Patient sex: M
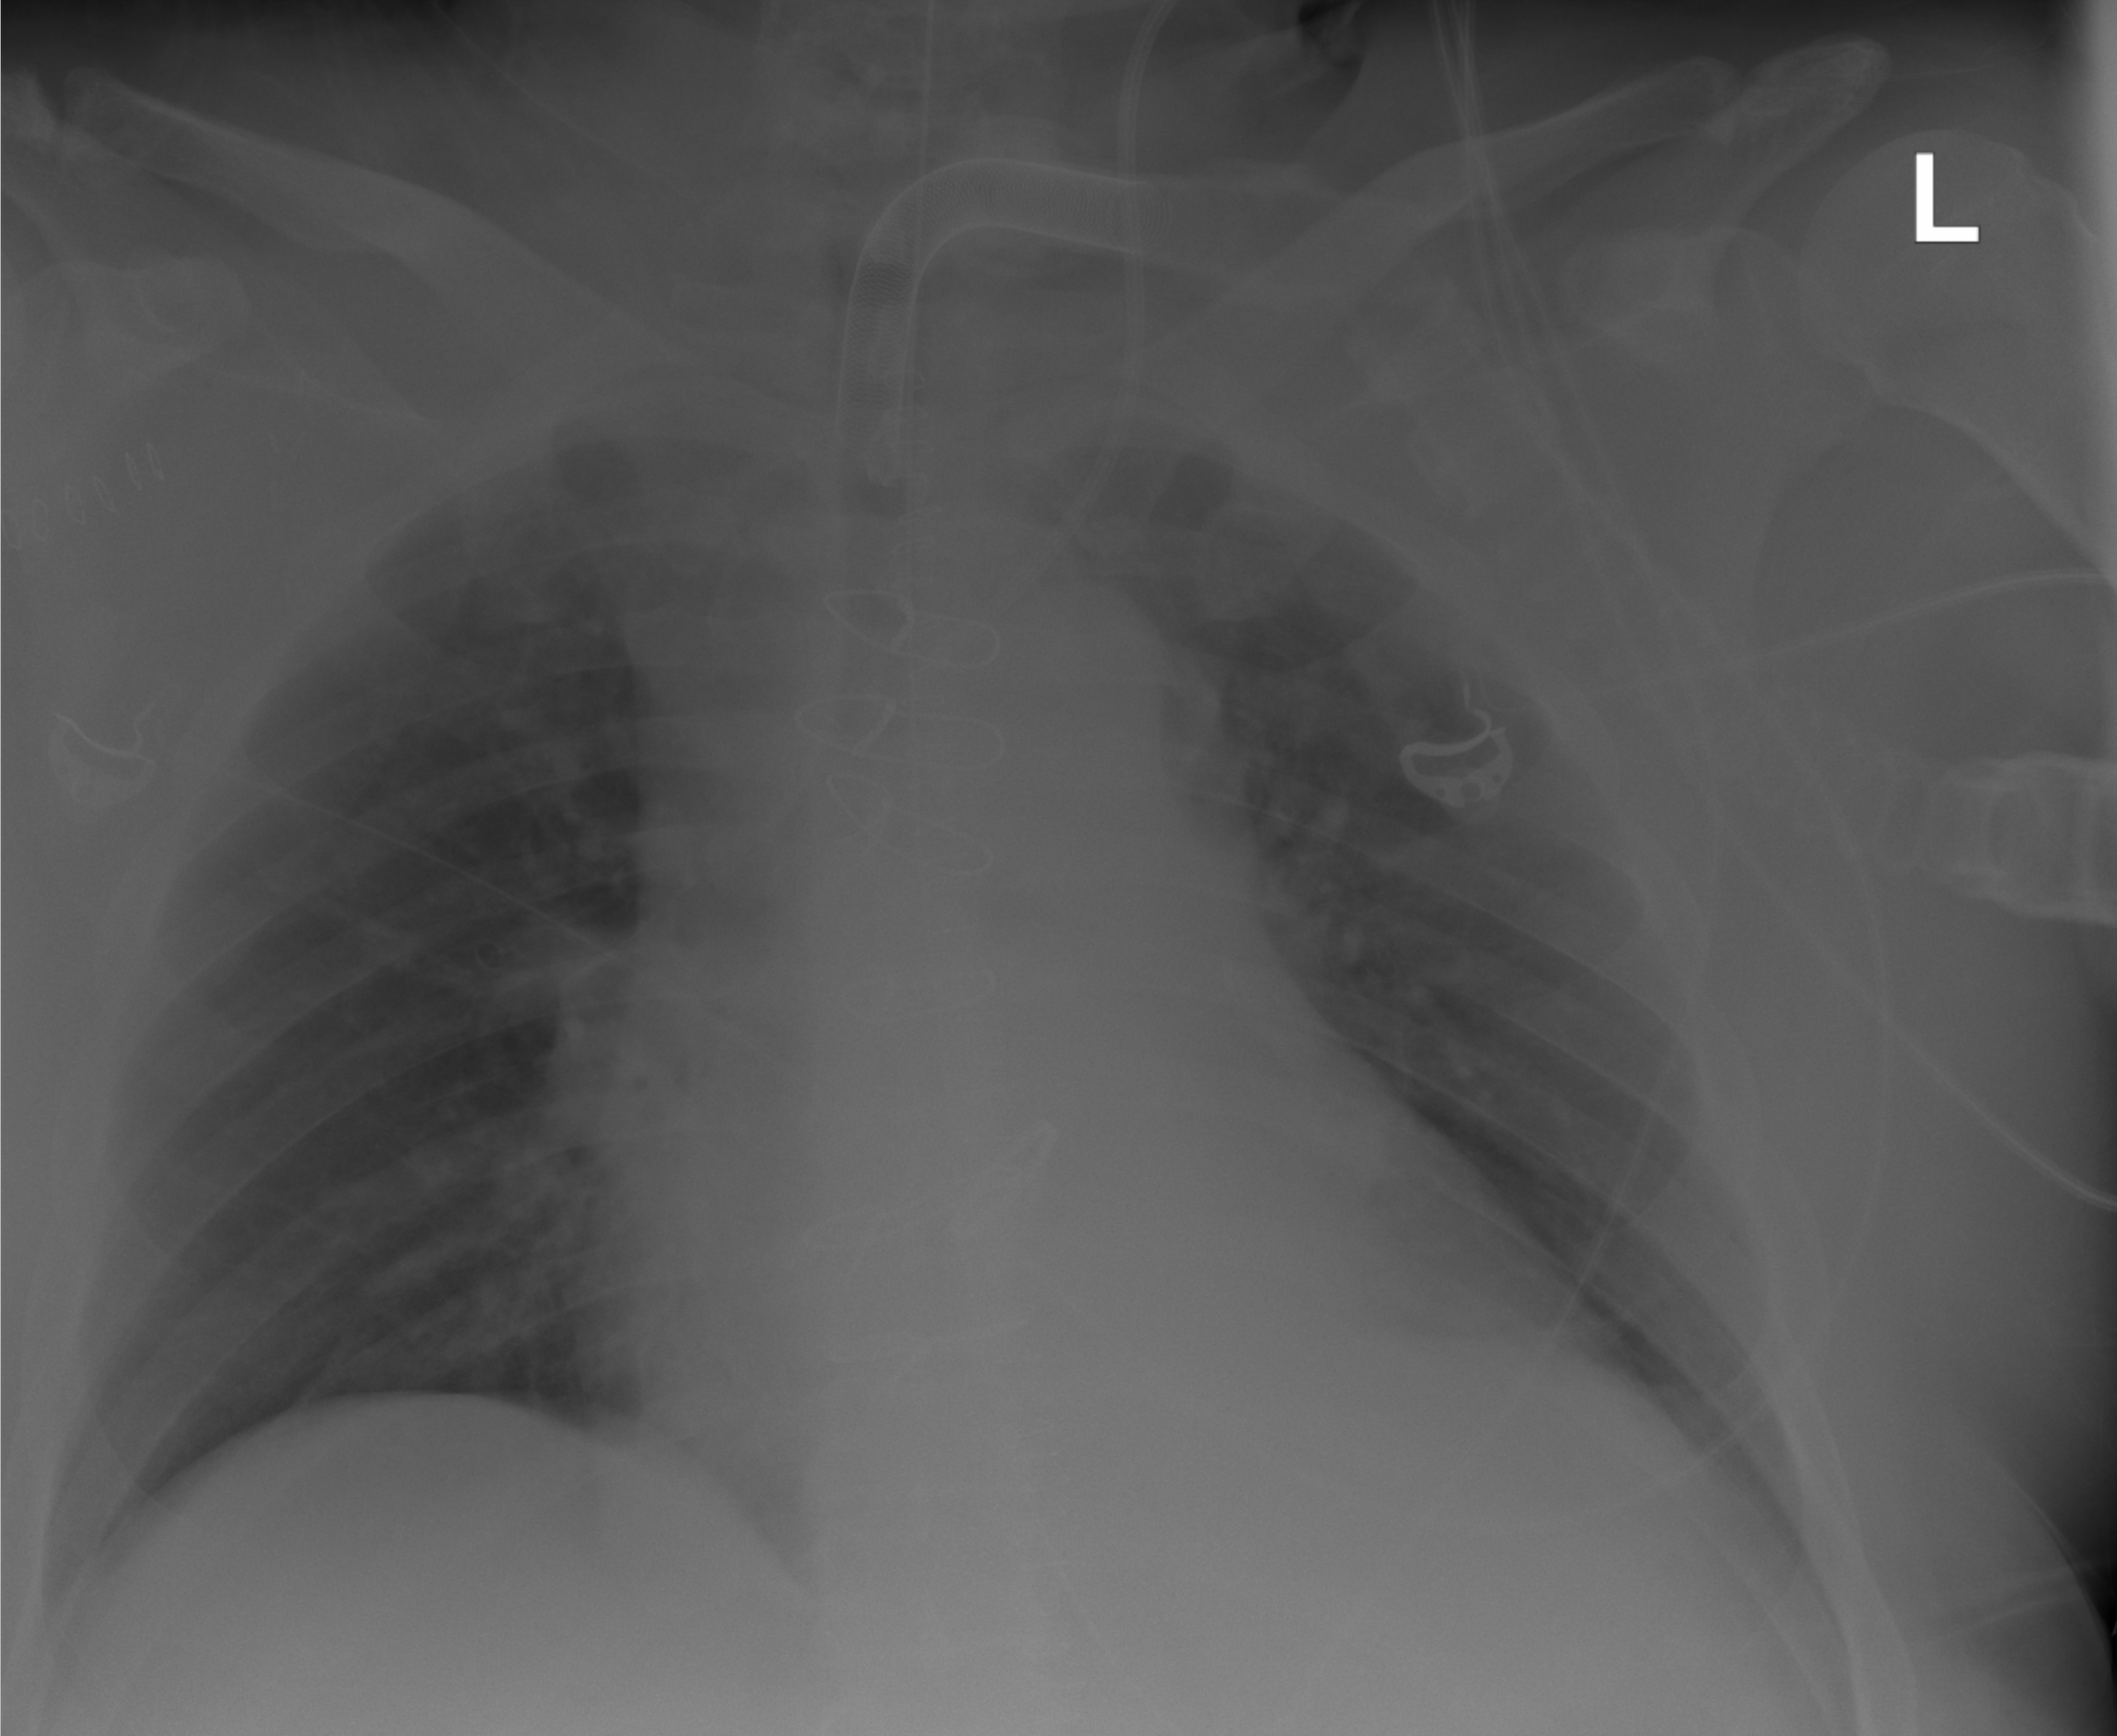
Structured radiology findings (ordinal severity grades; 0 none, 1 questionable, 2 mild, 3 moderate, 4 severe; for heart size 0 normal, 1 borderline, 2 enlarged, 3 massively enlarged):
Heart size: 2
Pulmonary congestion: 0
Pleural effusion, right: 0
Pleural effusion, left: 0
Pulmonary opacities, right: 2
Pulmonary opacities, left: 0
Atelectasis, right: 0
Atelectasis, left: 0